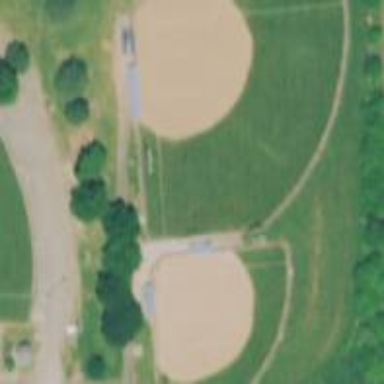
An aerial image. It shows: Softball pitch used for baseball games.